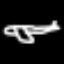
Label: airplane